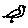
Label: bird